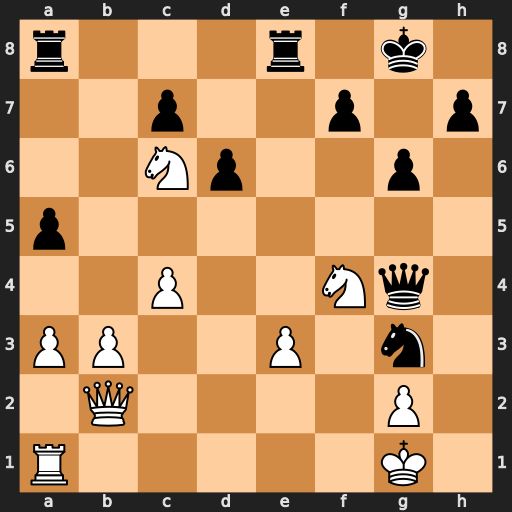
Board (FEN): r3r1k1/2p2p1p/2Np2p1/p7/2P2Nq1/PP2P1n1/1Q4P1/R5K1
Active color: w
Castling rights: -
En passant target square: -
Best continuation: Nd5